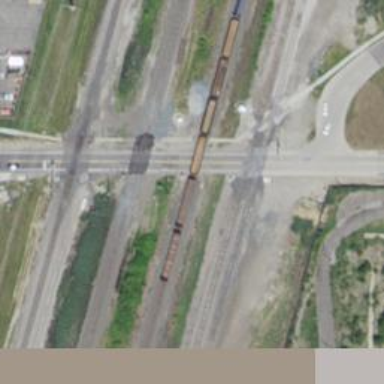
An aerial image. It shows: Level crossing with lights and saltire.